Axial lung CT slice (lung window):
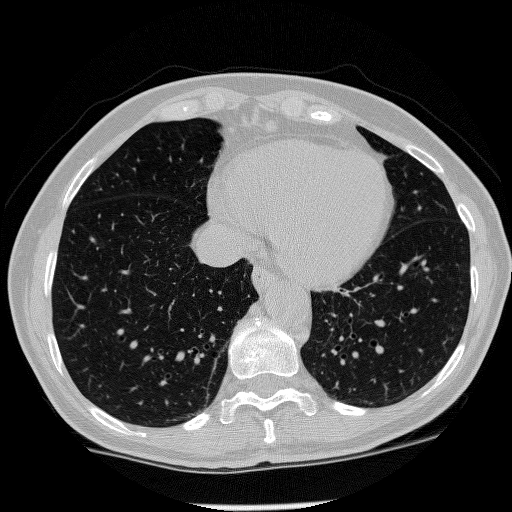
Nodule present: no